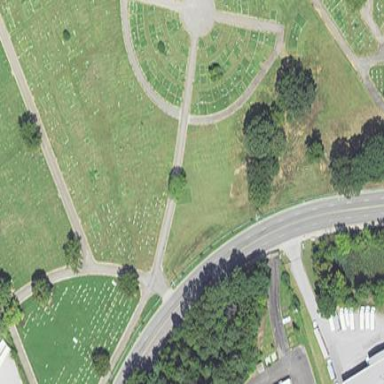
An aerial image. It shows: Cemetery.